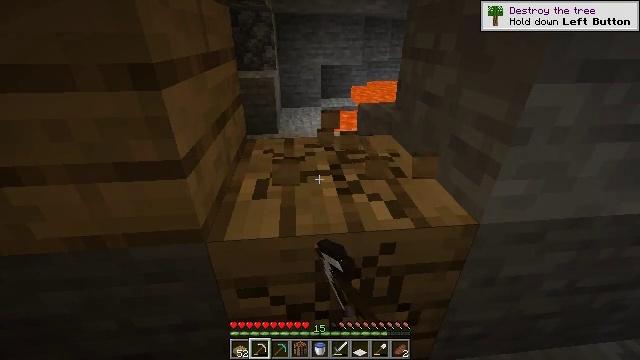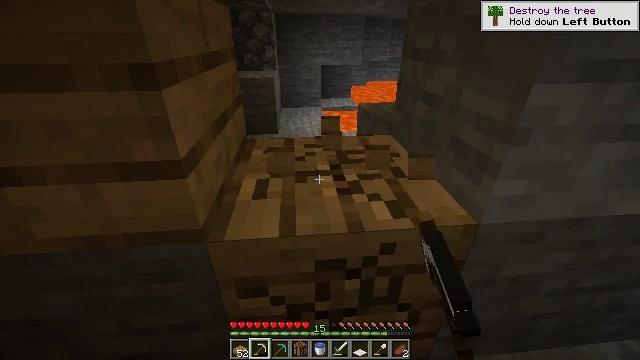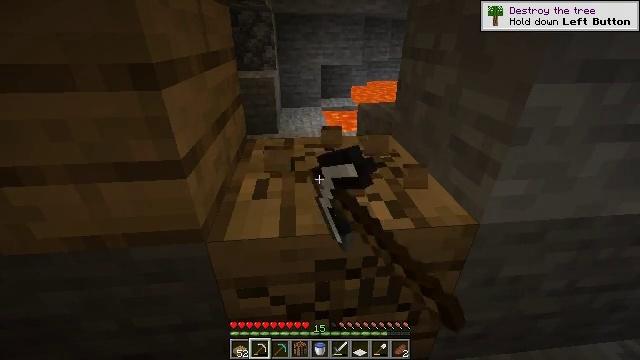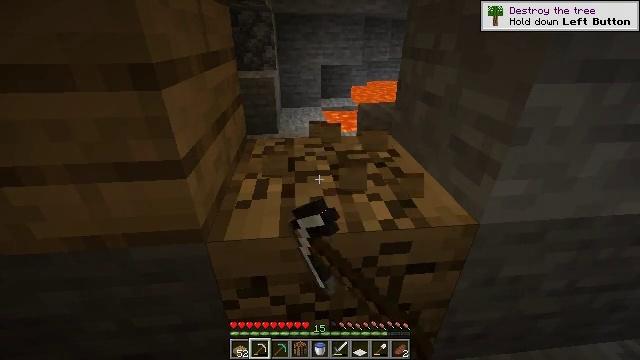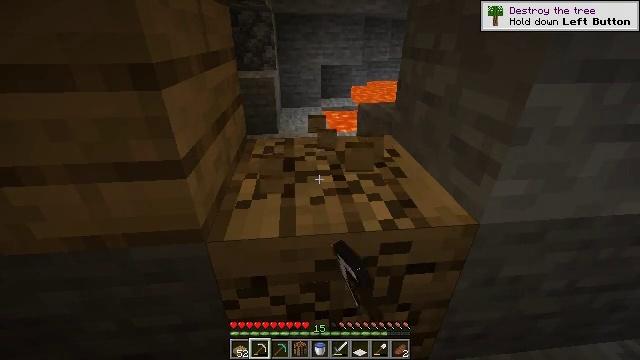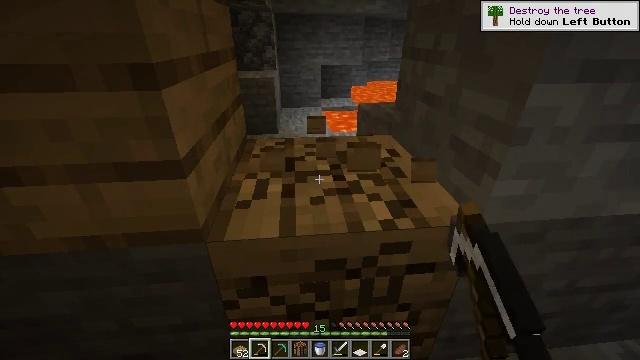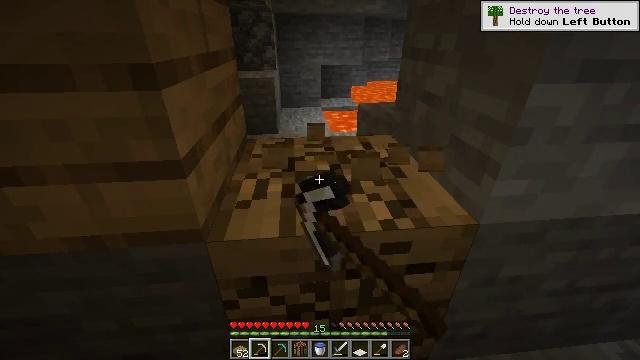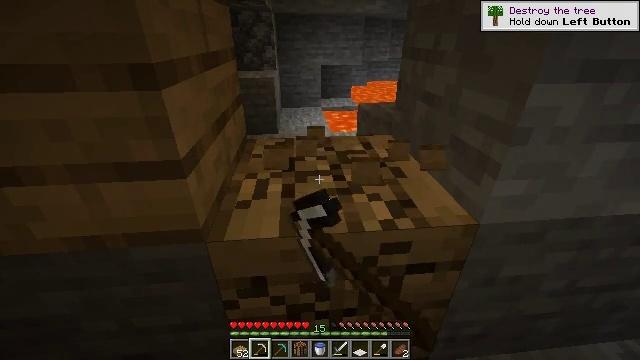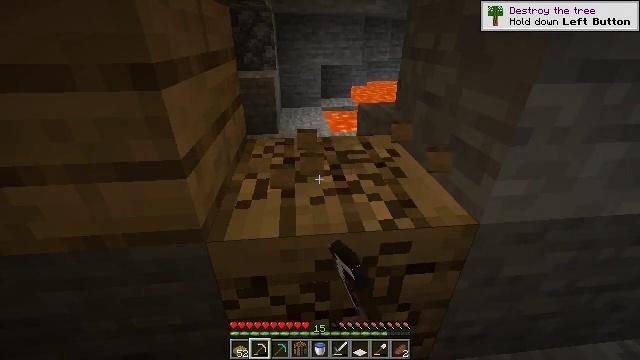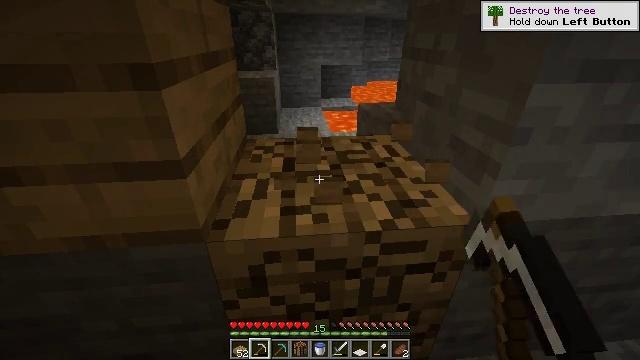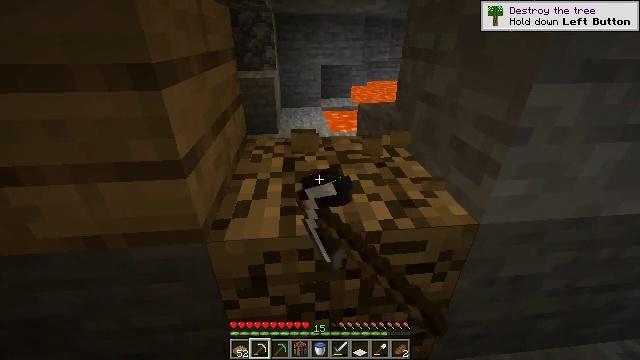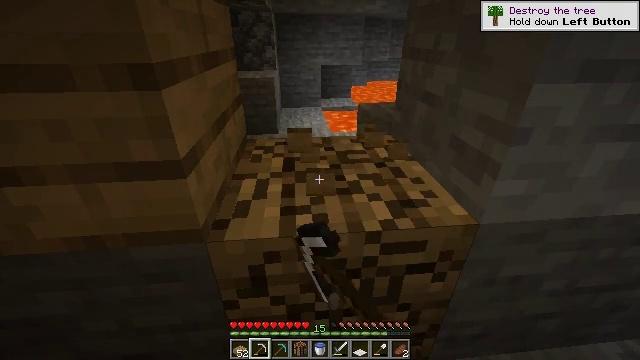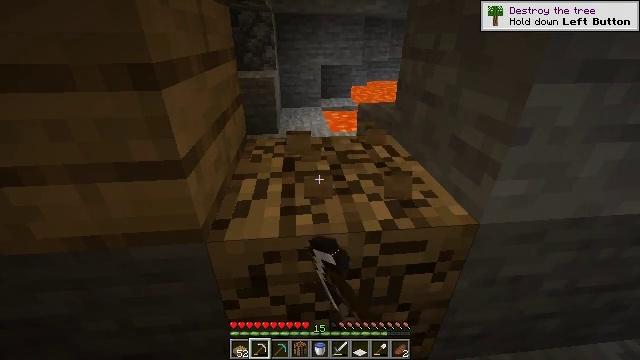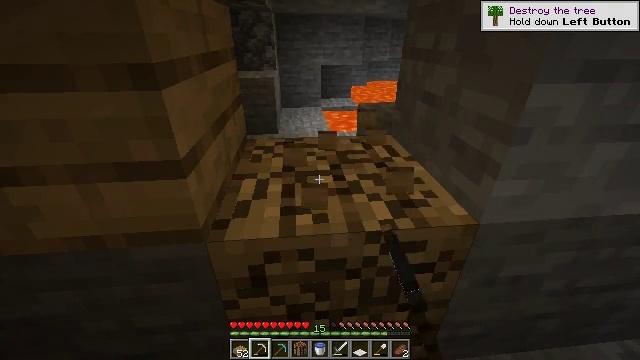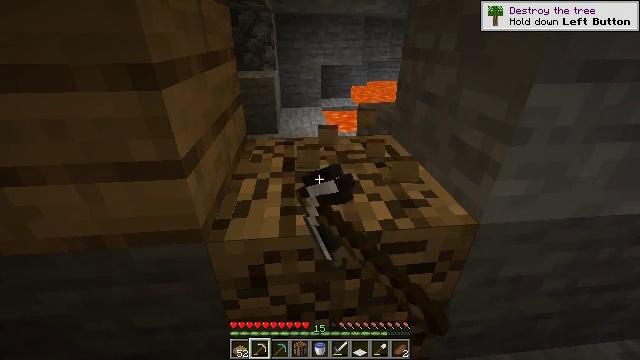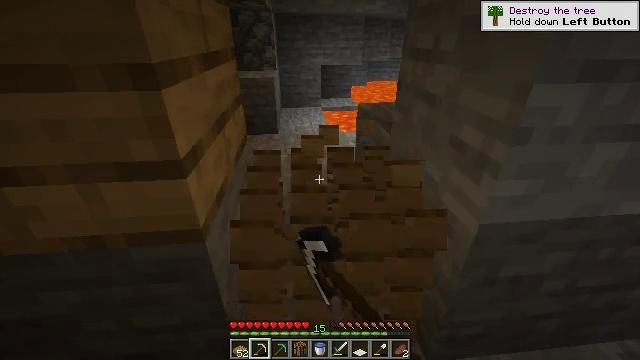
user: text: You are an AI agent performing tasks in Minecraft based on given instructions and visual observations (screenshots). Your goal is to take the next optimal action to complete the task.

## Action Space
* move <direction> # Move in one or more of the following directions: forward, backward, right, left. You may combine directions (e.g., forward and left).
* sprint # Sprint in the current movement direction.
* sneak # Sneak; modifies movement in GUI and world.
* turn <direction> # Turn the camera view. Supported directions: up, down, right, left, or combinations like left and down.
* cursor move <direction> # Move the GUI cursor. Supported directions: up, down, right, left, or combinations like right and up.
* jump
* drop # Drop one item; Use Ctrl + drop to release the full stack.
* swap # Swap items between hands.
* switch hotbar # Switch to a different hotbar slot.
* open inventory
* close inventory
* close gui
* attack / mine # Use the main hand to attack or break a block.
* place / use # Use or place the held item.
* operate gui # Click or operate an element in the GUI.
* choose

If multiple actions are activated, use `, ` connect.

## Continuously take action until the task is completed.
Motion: motion action
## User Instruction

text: Retrieve oak planks from the wooden block.
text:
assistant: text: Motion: attack / mine
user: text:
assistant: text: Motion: attack / mine
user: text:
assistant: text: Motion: attack / mine
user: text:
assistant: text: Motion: attack / mine
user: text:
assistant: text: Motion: attack / mine
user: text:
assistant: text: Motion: attack / mine
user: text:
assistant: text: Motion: attack / mine
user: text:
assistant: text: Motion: attack / mine
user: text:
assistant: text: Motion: attack / mine
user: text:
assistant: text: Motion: attack / mine
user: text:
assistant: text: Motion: attack / mine
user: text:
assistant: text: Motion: attack / mine
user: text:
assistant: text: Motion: attack / mine
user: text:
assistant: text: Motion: attack / mine
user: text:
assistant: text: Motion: attack / mine
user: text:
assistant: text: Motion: attack / mine
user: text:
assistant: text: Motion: attack / mine
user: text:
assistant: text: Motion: attack / mine
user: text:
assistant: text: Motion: attack / mine
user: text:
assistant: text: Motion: attack / mine